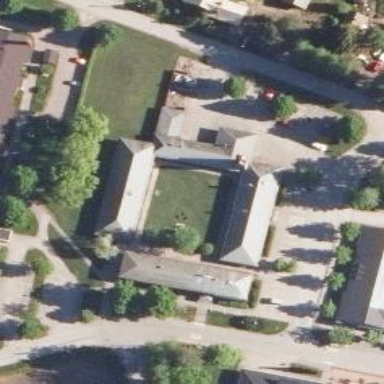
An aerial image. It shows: Office building.